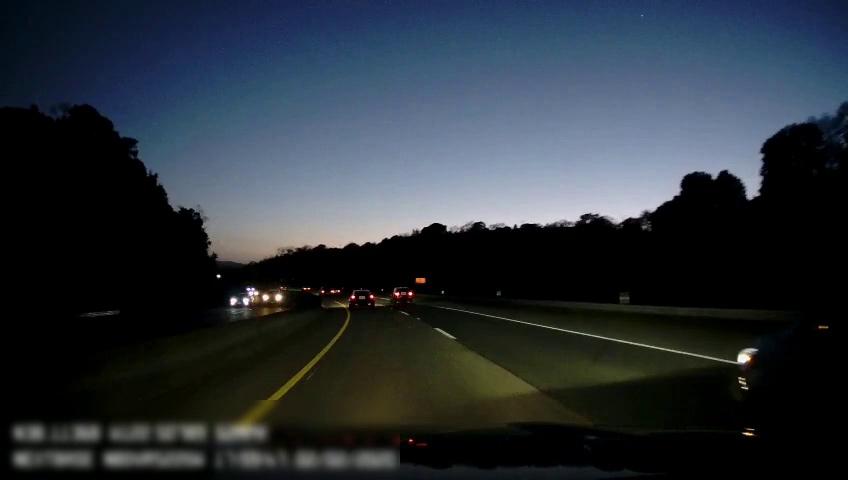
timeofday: Dusk/Dawn/Twilight
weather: Sunny
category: Drivable Space
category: Vehicles | SUV
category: Vehicles | Car
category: Vehicles | Car
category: Vehicles | Car
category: Vehicles | Car
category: Lanes | Current Lane
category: Lanes | Current Lane
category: Lanes | Alternate Lane